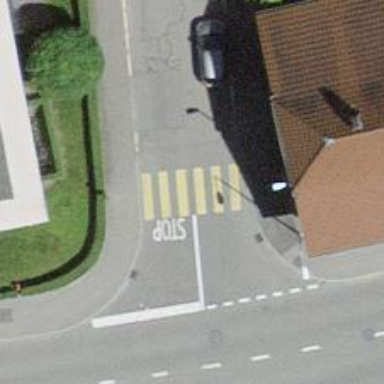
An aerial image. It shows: Zebra crossing on the road.